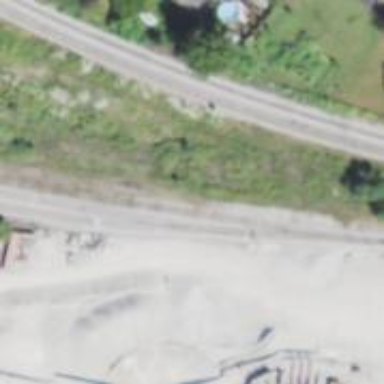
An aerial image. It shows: Rail spur service.